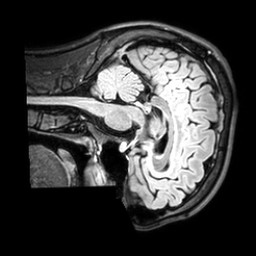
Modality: T1w
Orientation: sagittal
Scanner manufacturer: philips
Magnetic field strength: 3 T
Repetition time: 4.8 s
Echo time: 0.2586 s